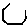
Label: hexagon